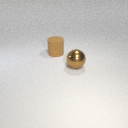
large brown metal sphere in front of large brown rubber cylinder